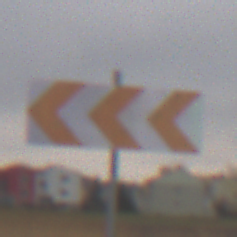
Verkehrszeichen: RichtungstafelnInKurvenGrossRechts
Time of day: Midday
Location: Outdoor (RoadRail)
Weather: Overcast
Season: NotSpecified
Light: Natural